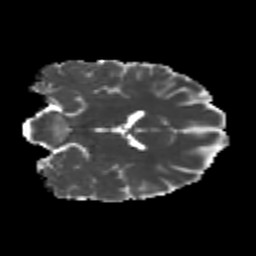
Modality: MD
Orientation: coronal
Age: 19
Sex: female
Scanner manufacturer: siemens
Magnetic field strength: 3 T
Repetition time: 3.5 s
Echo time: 0.104 s